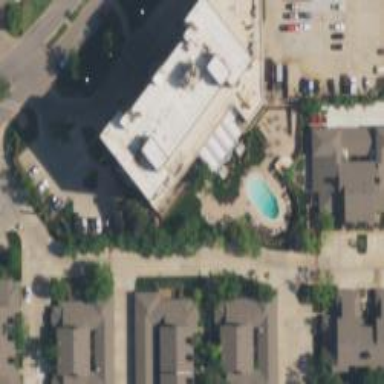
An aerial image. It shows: Maroon building with white roof. It is hotel with multiple parts.